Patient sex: F
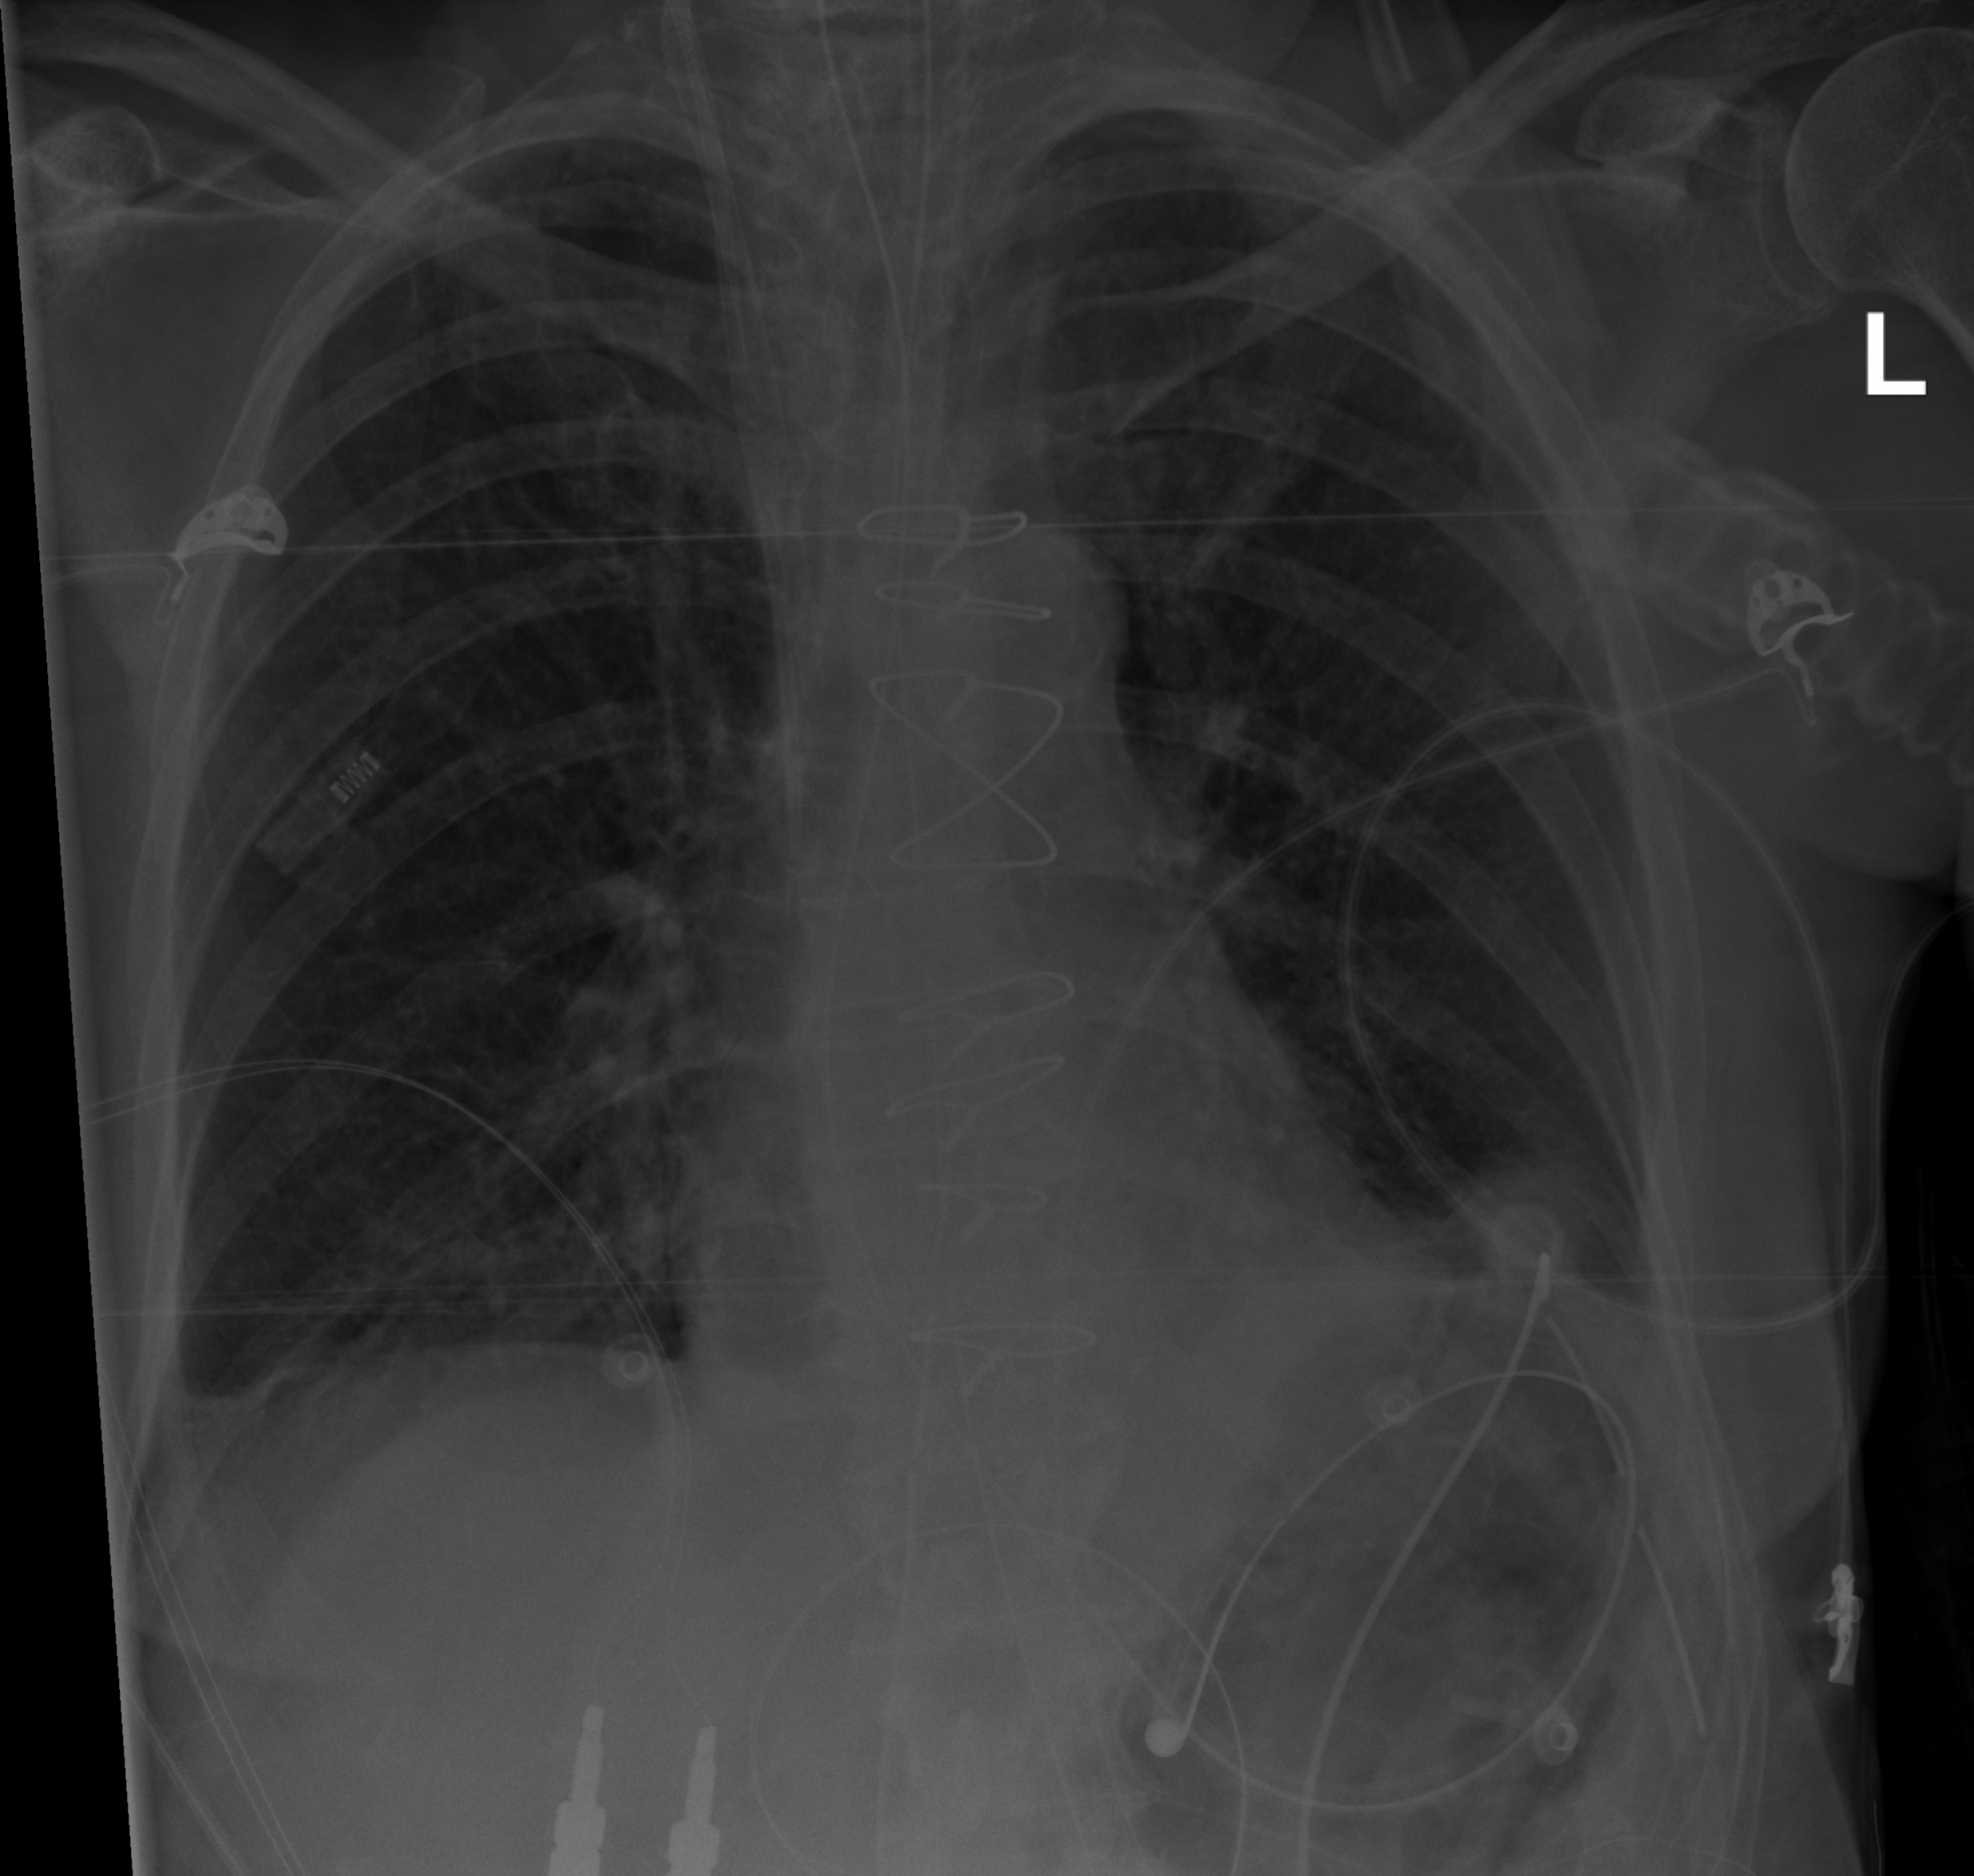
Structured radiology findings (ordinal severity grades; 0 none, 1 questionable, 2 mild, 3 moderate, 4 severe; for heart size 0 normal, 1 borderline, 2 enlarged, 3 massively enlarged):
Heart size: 0
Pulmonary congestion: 0
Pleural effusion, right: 1
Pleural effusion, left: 1
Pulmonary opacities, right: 0
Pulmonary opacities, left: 0
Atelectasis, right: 2
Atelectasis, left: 2